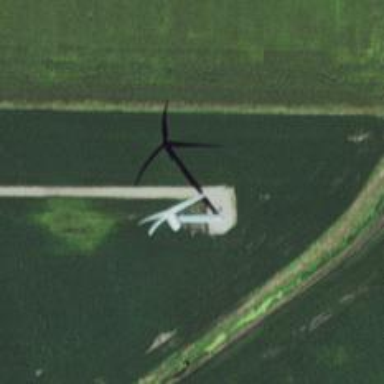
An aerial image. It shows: Wind generator with horizontal axis. The generator is wind turbine.